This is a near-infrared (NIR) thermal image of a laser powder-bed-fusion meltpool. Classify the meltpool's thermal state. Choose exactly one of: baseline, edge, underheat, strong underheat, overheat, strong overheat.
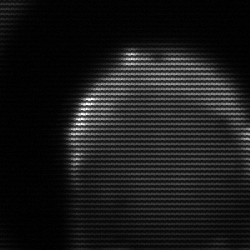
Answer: edge